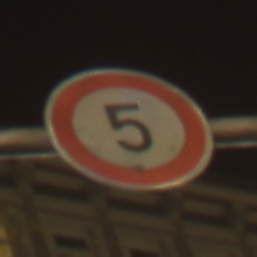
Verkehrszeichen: Geschwindigkeit5
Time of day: Night
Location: Outdoor (Urban)
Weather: Clear
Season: NotSpecified
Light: Artificial